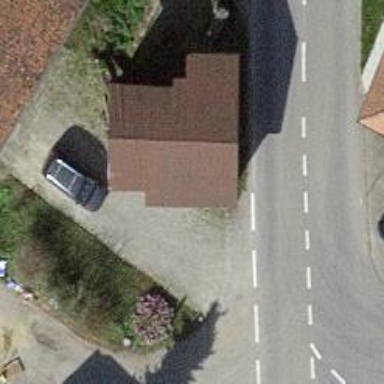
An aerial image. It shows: Garage building.